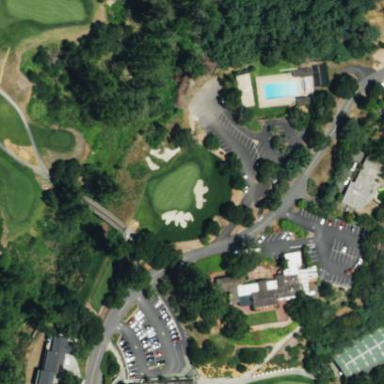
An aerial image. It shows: Area of rough grass used for golf.